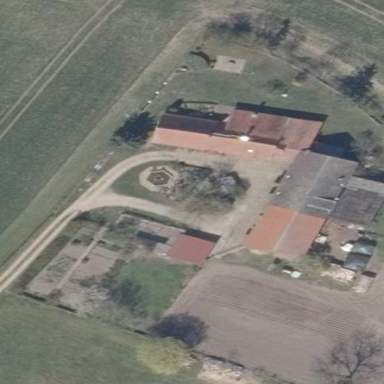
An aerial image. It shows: Farmyard area.